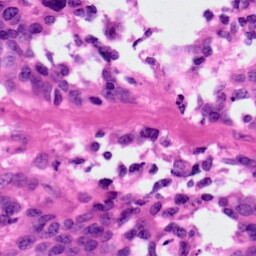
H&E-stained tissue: Ovarian